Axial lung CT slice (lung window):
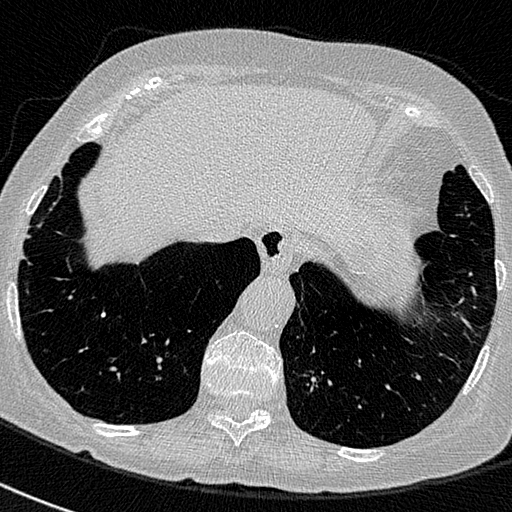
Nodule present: no